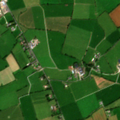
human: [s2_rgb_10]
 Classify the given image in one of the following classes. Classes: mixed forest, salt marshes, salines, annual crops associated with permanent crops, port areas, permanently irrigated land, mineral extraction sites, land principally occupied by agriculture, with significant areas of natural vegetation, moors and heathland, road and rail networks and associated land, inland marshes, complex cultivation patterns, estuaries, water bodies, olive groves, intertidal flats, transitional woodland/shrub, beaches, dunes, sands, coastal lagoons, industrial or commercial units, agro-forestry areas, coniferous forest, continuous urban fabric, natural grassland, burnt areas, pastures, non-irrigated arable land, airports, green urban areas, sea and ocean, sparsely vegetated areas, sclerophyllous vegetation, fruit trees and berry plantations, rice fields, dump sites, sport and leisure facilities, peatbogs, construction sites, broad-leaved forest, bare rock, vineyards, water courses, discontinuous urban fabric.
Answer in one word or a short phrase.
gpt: non-irrigated arable land, pastures